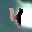
Label: 4